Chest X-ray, PA view. Patient: 72 years old, sex M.
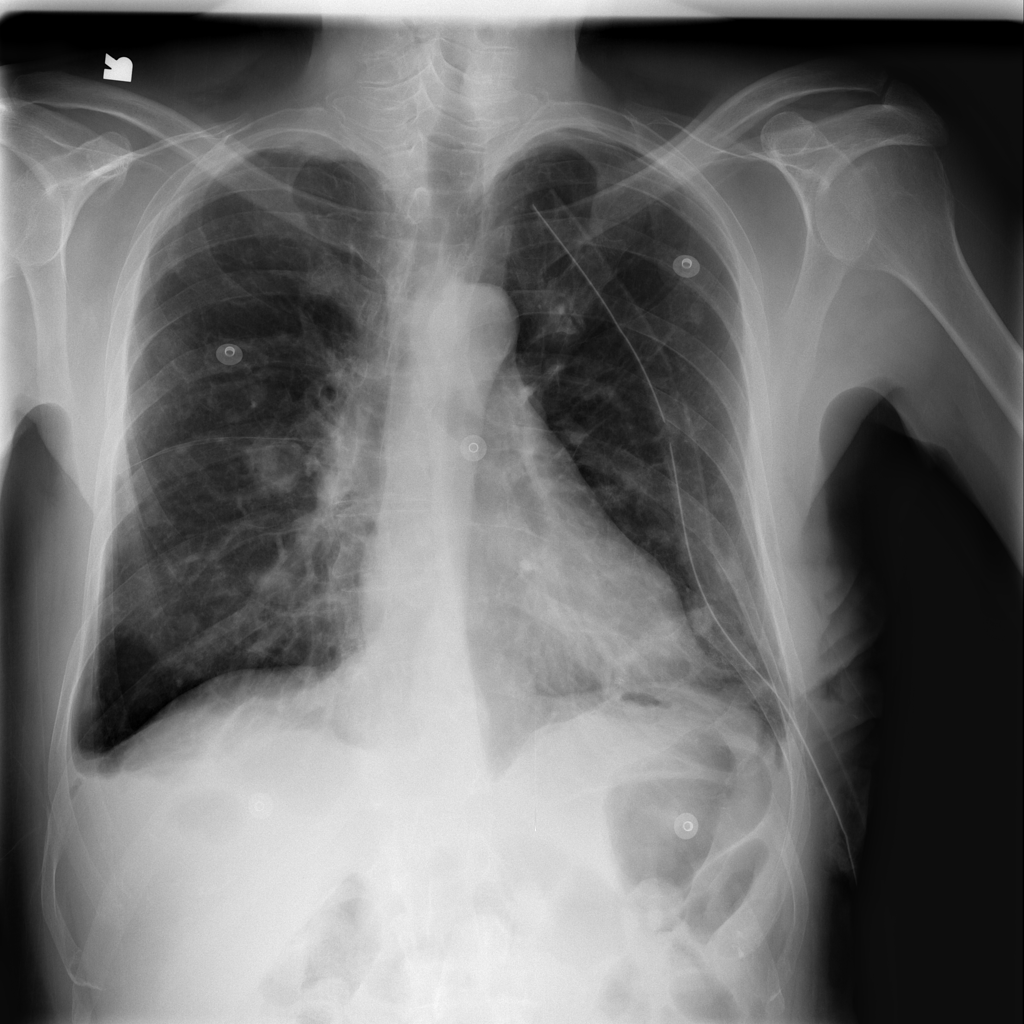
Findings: Nodule, Pneumothorax